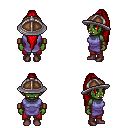
a pixel art fantasy rpg character, female body template, orc, green skin, chain tabard jacket, red pants, red extra-long topknot hairstyle, chain helm, leather bracers, maroon shoes, four views (front, back, left, right), 2x2 character sprite sheet, small pixel art, hard edges, no anti-aliasing